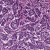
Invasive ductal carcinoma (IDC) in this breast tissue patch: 1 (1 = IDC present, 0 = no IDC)